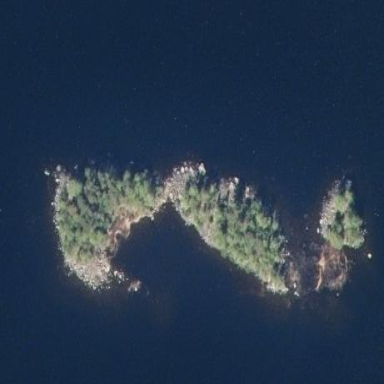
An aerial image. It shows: Islet.